Aerial crown-view tile of a tropical tree (Barro Colorado Island, Panama), acquired 20250124:
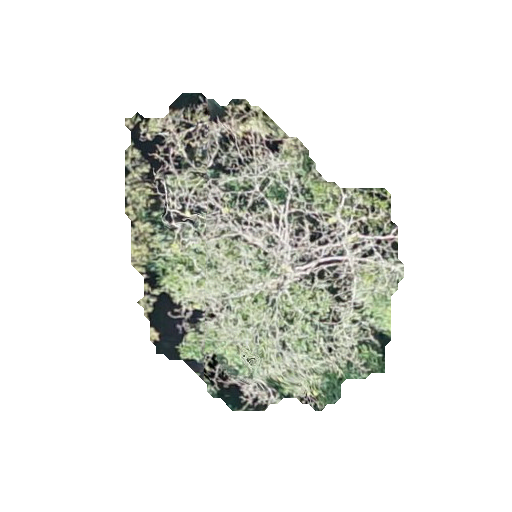
Species: Tabebuia rosea
GBIF accepted scientific name: Tabebuia rosea
Crown area: 95.413 m²